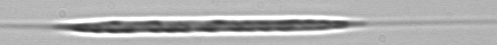
Label: Rhizosolenia